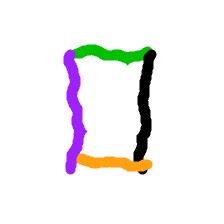
Shape: rectangle